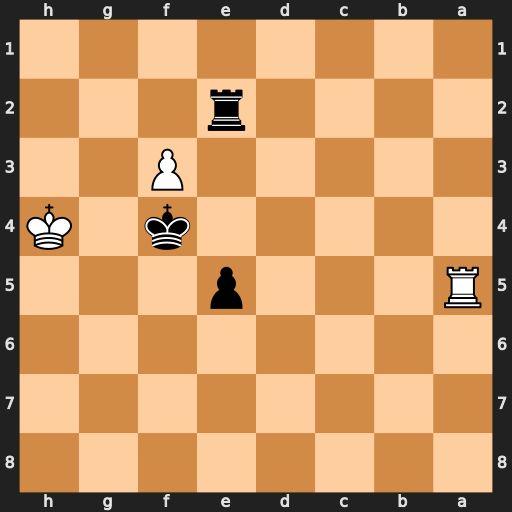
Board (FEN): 8/8/8/R3p3/5k1K/5P2/4r3/8
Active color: b
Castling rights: -
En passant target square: -
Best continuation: Rh2#